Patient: sex F, age 33
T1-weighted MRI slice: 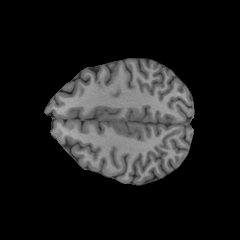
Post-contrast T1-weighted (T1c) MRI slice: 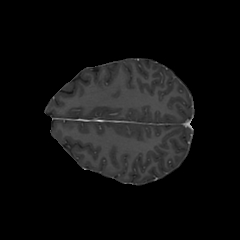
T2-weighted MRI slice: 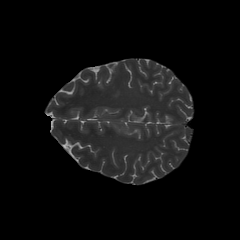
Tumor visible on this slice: no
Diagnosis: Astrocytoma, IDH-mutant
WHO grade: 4